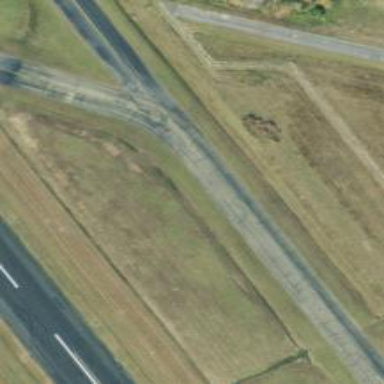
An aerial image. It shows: View of taxiway at the airport.